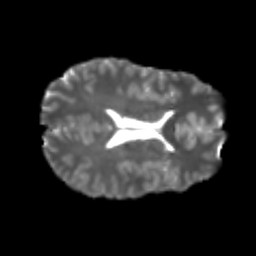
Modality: T2w
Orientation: axial
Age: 24
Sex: male
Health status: healthy
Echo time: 0.074 s